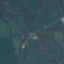
Label: Pasture